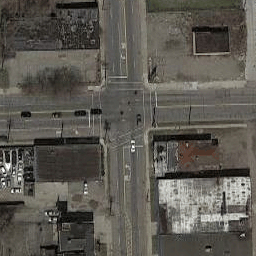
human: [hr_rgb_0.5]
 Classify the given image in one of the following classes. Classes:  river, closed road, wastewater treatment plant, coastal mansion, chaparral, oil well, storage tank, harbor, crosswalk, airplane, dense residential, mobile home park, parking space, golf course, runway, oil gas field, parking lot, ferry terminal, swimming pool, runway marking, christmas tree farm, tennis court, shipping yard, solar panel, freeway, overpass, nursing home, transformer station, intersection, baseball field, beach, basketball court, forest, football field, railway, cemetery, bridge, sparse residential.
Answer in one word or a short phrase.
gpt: intersection